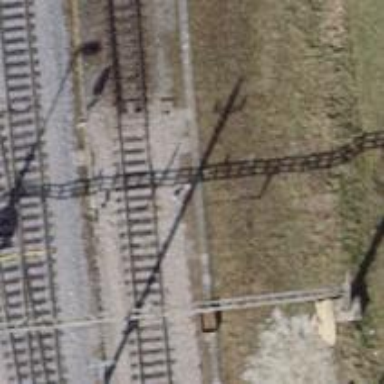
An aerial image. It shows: Railway switch.